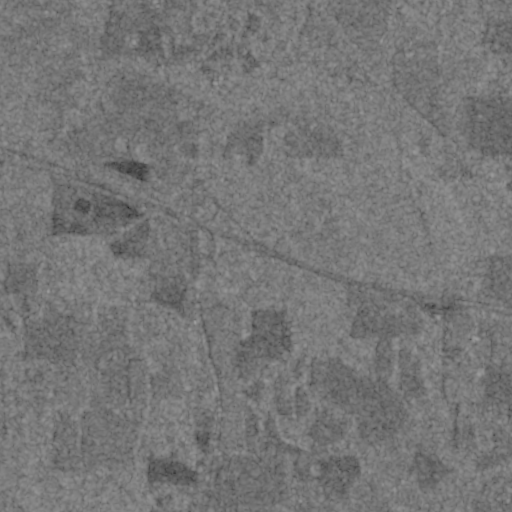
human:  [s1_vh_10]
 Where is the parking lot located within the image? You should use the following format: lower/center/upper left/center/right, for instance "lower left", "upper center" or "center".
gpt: The parking lot is located in the center right of the image.
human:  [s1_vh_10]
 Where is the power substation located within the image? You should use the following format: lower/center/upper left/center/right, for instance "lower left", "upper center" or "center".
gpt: The power substation is located in the upper center of the image.
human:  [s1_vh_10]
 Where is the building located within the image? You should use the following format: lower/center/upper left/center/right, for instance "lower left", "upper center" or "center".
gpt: The building is located in the lower right of the image.
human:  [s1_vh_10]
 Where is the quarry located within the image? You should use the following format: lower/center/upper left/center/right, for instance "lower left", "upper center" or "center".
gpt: There is no quarry in the image.

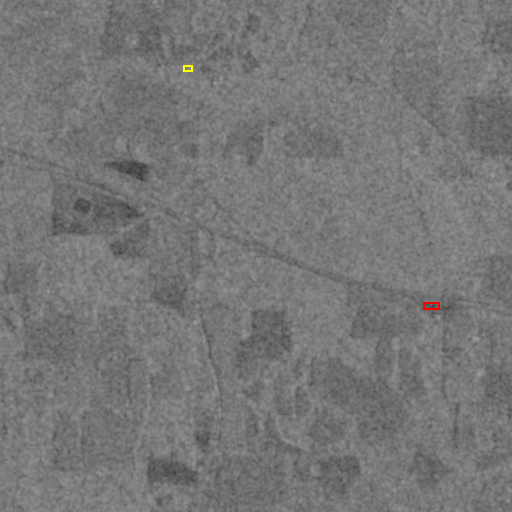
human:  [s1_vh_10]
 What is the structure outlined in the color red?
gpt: The structure outlined in red is a parking lot.
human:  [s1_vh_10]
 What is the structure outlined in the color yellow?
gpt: The structure outlined in yellow is a power substation.
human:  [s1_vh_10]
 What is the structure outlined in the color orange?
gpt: There is no orange outline.